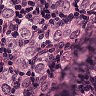
Metastatic tissue present: yes